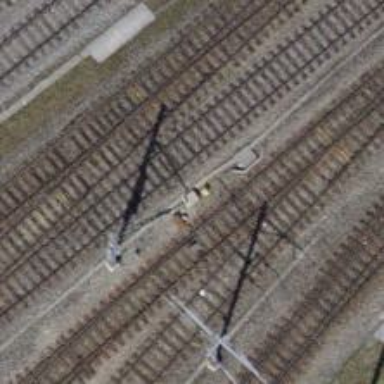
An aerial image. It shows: Railway switch.